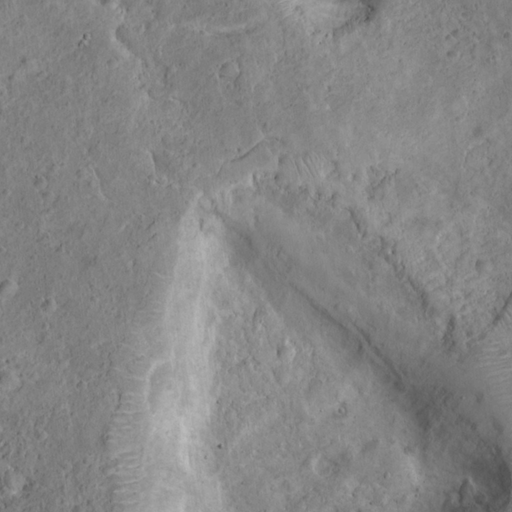
Objects detected: cone, cone